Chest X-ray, AP view. Patient: 21 years old, sex F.
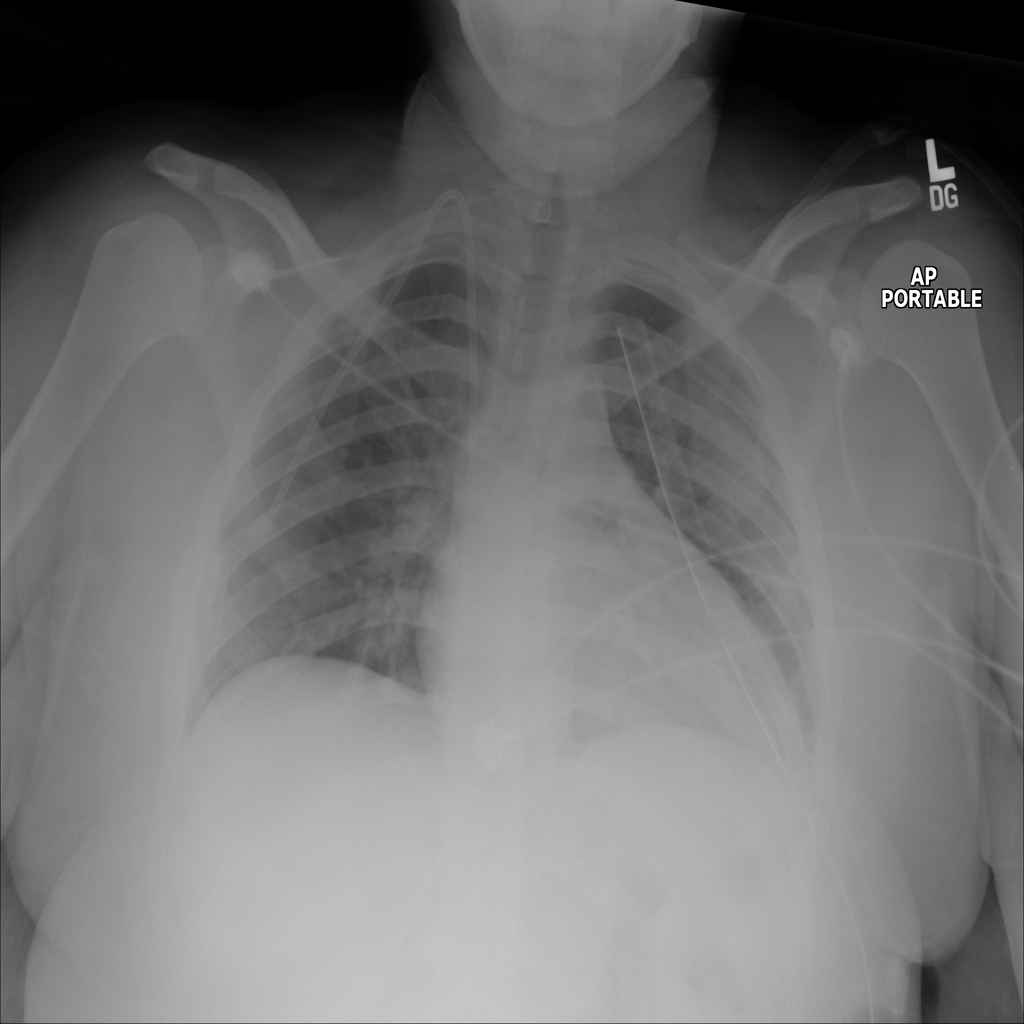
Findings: No Finding